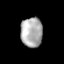
Tissue: prostate
Cell type: Myeloid cells
Senescence score: 0.6995
Nuclear area (px): 636
Mean DAPI intensity: 173.289